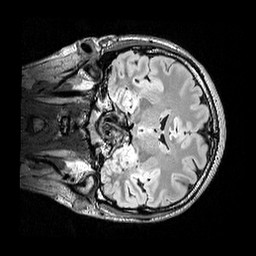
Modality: FLAIR
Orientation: coronal
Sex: male
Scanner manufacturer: siemens
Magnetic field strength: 3 T
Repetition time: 5 s
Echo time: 0.395 s